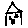
Label: house